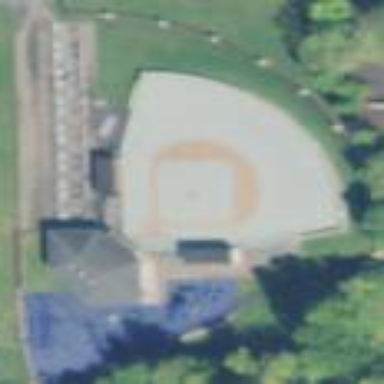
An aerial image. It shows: Stadium used for baseball.